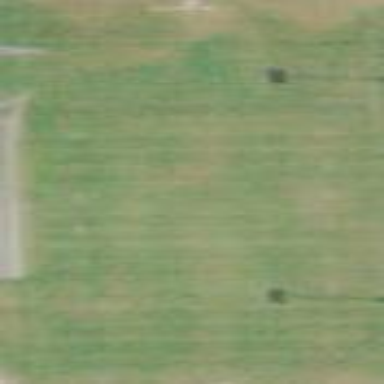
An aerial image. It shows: Pitch for American football.